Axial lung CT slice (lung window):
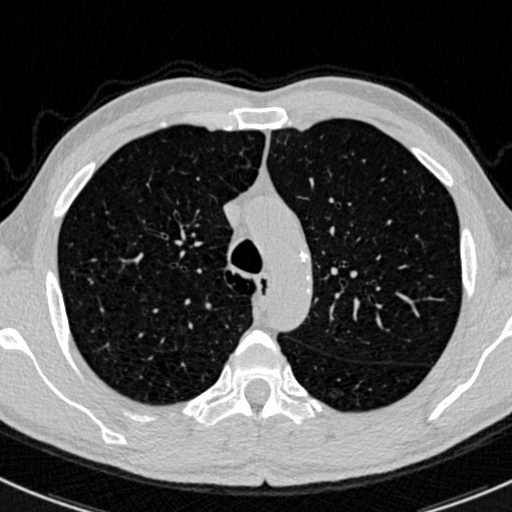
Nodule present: no